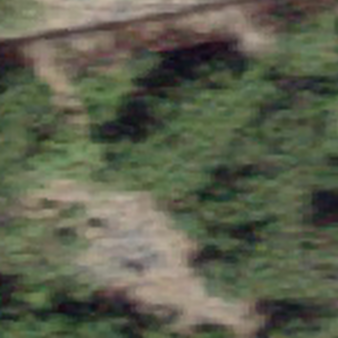
Label: other